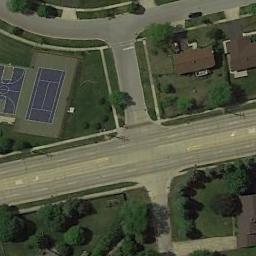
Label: tennis_court